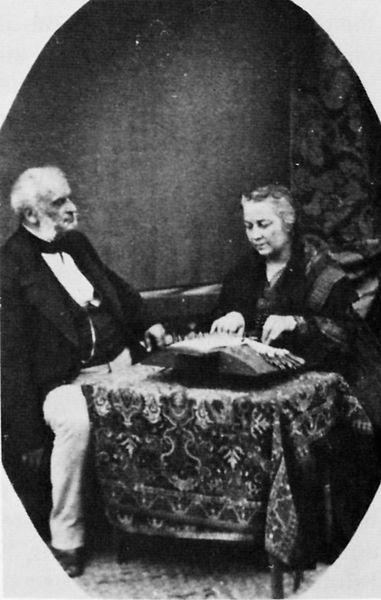
Titel: Carte de visite Porträt
Künstler: Andrè Adolphe Eugené Disdéri
Standort: Paris
Institution: Bibliothèque Nationale.
Schlagwörter: dunkel, fuß, hand, kopf, körper, mann, schatten, weiß, menschen, sitzen, finger, frau, frisur, grau, haar, hell, hintergrund, holz, kleid, kleider, köpfe, licht, mund, nase, ohr, raum, schwarz, stirn, stuhl, stühle, tisch, zimmer, blick, dame, gürtel, tuch, leute, muster, ornament, schleife, teppich, alt, anzug, bart, gesichter, hemd, hose, jacke, wand, arm, arme, augen, bibel, gesicht, kleidung, kragen, mensch, rahmen, vollbart, herr, hände, innenraum, portrait, porträt, tischbein, tischdecke, tischtuch, vorhang, boden, auge, haare, mantel, sitzend, stickerei, stoff, stoffe, tücher, decke, innen, paar, personen, person, kinn, lippen, ohren, schulter, schultern, kreis, oval, rund, fell, wangen, wohnzimmer, ecke, schuhe, mauer, kissen, frack, dick, tapete, spielen, handarbeit, zopf, krawatte, lesen, stube, sticken, wange, gedanken, fliege, gehrock, jackett, jacket, weste, foto, fotografie, wände, doppelportrait, pärchen, nische, alter, greis, buch, gerät, schlicht, schwarzweiss, backenbart, par, koteletten, geschenk, schuh, kotletten, spielend, emanzipation, schreibmaschine, ehepaar, ehe, eheleute, schlips, weiße, mauern, schreiben, jakett, nadeln, lernen, fotographie, opa, objekt, schwar, buchständer, weihnachten, hören, zither, verpackung, klöppel, fru, kottlette, visitenkarte, wetse, chef, diktat, heiligabend, tippen, bklicke, buchhalter, klöppeln, verpacken, klöpplerin, ei, fotto, blavatsky